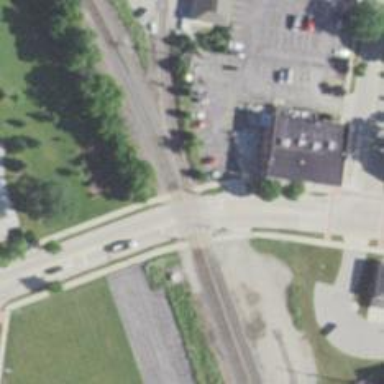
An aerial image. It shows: Crossing for the railway.